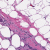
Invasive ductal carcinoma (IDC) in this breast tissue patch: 0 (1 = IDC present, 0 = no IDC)